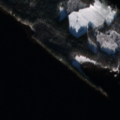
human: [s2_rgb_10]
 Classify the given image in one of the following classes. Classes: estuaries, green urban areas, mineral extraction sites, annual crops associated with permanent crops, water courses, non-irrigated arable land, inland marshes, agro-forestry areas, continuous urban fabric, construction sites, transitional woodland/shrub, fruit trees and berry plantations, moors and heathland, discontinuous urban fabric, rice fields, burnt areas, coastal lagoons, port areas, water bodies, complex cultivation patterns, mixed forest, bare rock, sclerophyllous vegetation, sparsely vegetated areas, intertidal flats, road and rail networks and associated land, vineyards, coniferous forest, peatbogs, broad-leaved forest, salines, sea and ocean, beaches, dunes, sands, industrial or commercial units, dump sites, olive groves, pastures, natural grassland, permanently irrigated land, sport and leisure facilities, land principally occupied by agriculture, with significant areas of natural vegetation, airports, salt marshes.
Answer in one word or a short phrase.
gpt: mixed forest, water bodies